Question: I need to create an iPad app with the following layout :

-
- A "Dashboard" : this bar contains extra contents (current step of the
recipe, timer, etc) and is always displayed on top of the classic
navbar- A Navbar : it contains a menu button (sliding menu), a back button, a title and a search field.- Content zone : content of the current view.
When a new viewController is pushed in the navigationController, I just want the content and the view title to be pushed. Dashboard and navbar background must be static.
What is the best way to achieve this ?
Thanks.
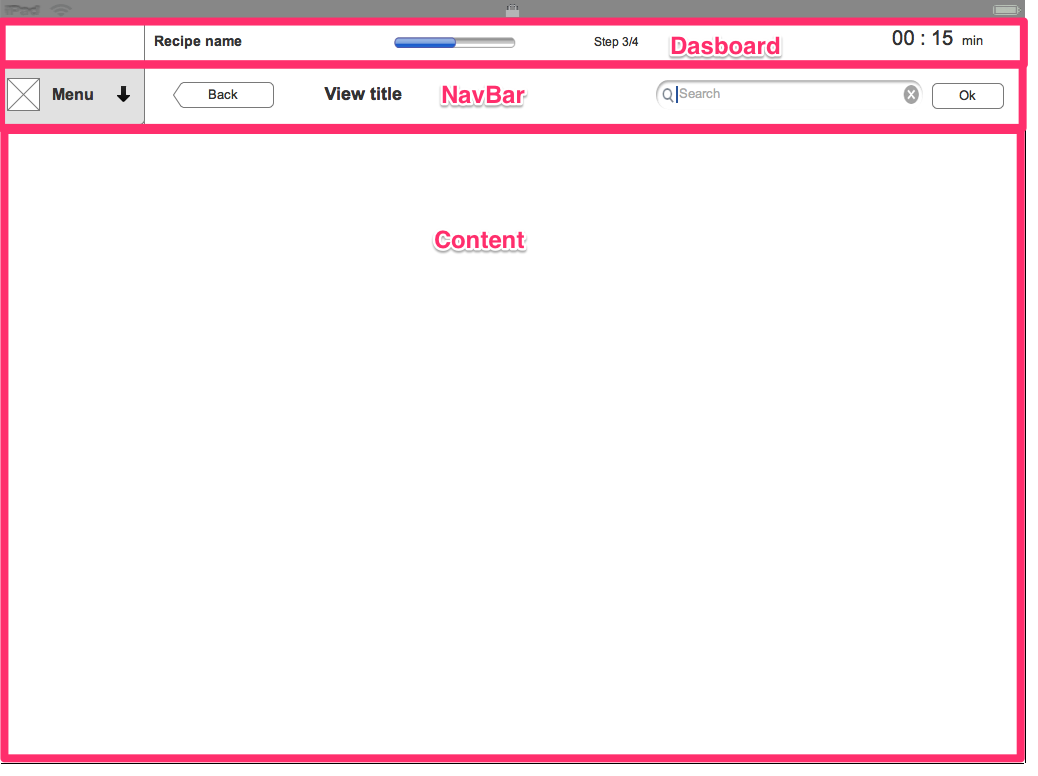
Answer: Make your Dashboard bar as 'UINavigationBar' and design a 'UIView' for your current NavBar. On navigation, pass the value of "view title" and manage accordingly.